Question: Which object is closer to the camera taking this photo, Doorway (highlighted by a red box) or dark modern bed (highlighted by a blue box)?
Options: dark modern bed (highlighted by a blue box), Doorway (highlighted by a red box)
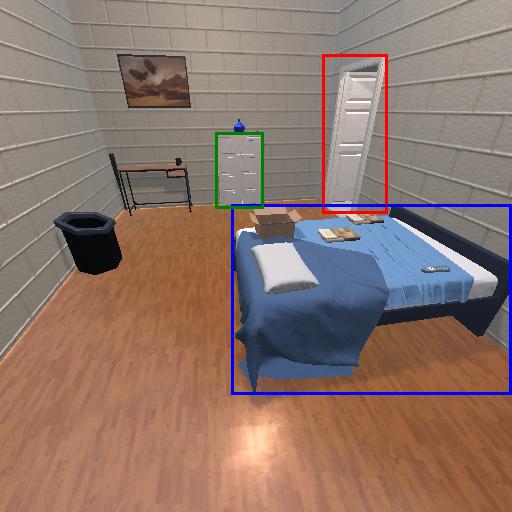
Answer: dark modern bed (highlighted by a blue box)